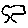
Label: tree